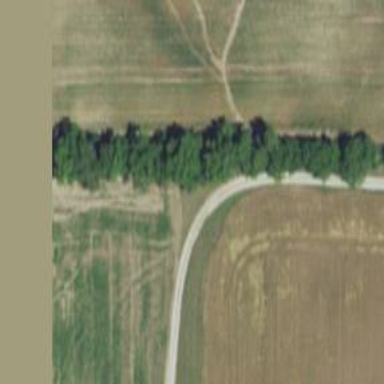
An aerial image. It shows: Driveway leading to service road.